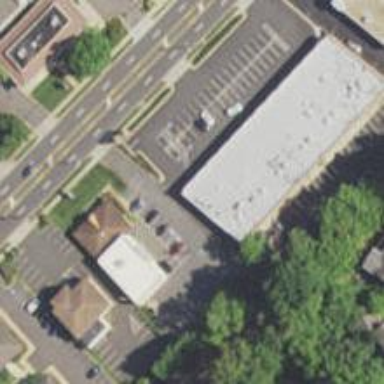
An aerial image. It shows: Post office.